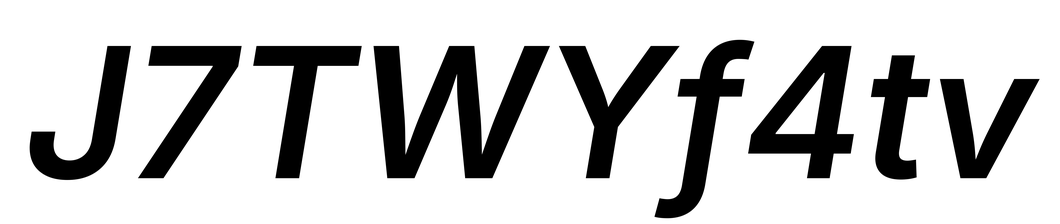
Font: Inter-Italic_SemiBold_Italic